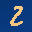
Label: 2